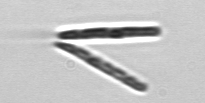
Label: Thalassionema